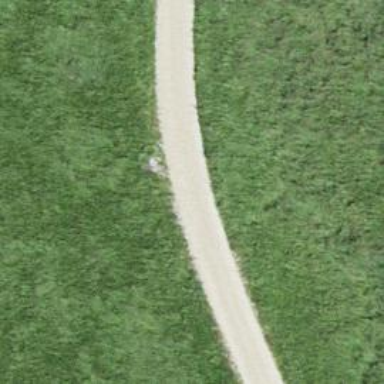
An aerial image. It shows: Unpaved track with grade2 track type.